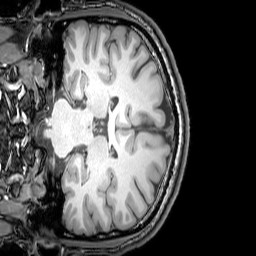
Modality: T1w
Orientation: coronal
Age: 25
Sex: male
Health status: healthy
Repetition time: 0.081 s
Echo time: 0.037 s